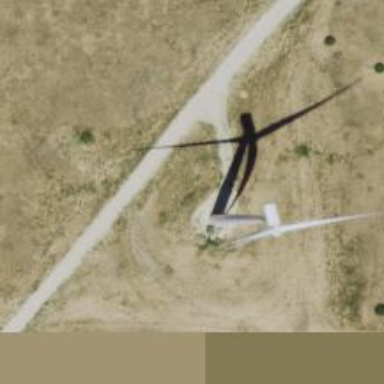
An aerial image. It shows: Wind generator powered by horizontal-axis wind turbine.